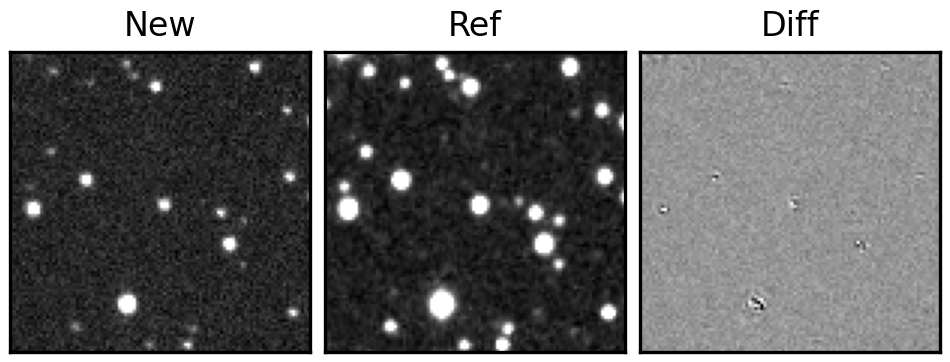
Label: bogus